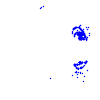
Particle: proton